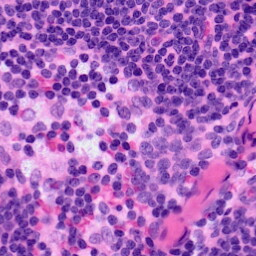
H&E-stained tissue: LymphNode